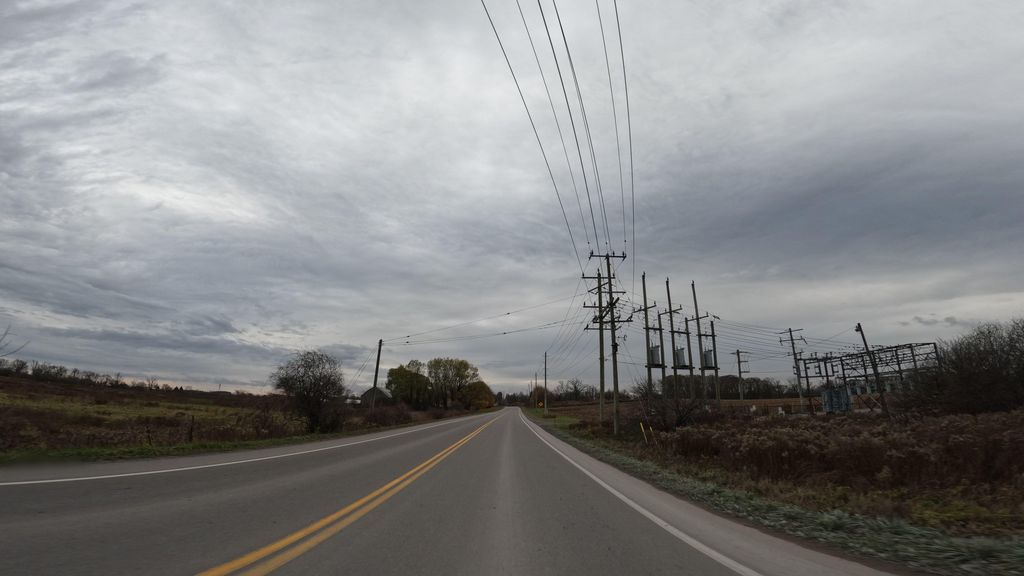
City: hamilton